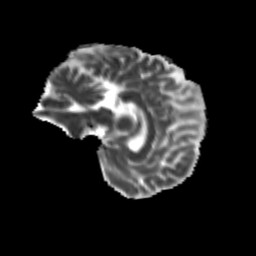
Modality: MD
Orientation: sagittal
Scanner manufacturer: siemens
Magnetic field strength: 3 T
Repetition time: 9.2 s
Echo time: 0.084 s